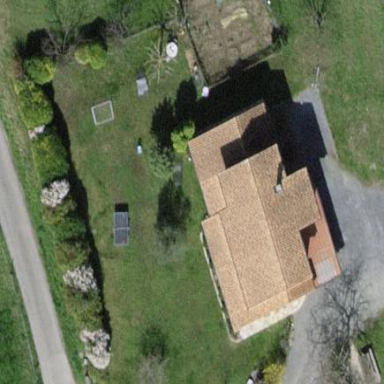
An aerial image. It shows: Detached building with gabled roof.